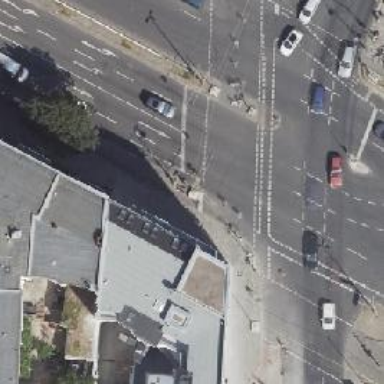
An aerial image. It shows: Road with traffic signals.